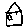
Label: house